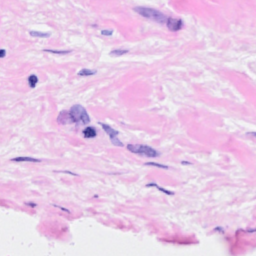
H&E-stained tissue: Breast